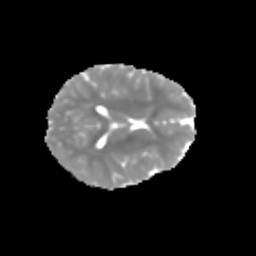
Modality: MD
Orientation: axial
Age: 6
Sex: female
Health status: healthy